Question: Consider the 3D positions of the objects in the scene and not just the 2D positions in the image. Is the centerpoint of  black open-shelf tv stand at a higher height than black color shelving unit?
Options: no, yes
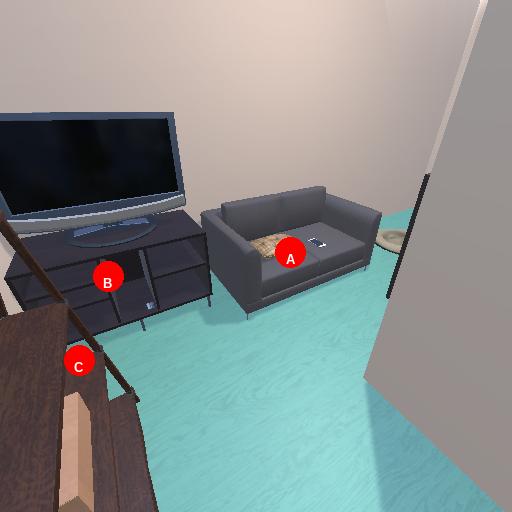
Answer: no